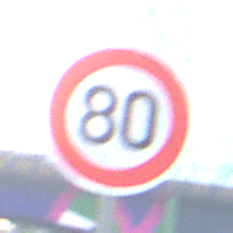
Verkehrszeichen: Geschwindigkeit80
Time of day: MorningAfternoon
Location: Outdoor (Urban)
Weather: PartlyCloudy
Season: NotSpecified
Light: Natural